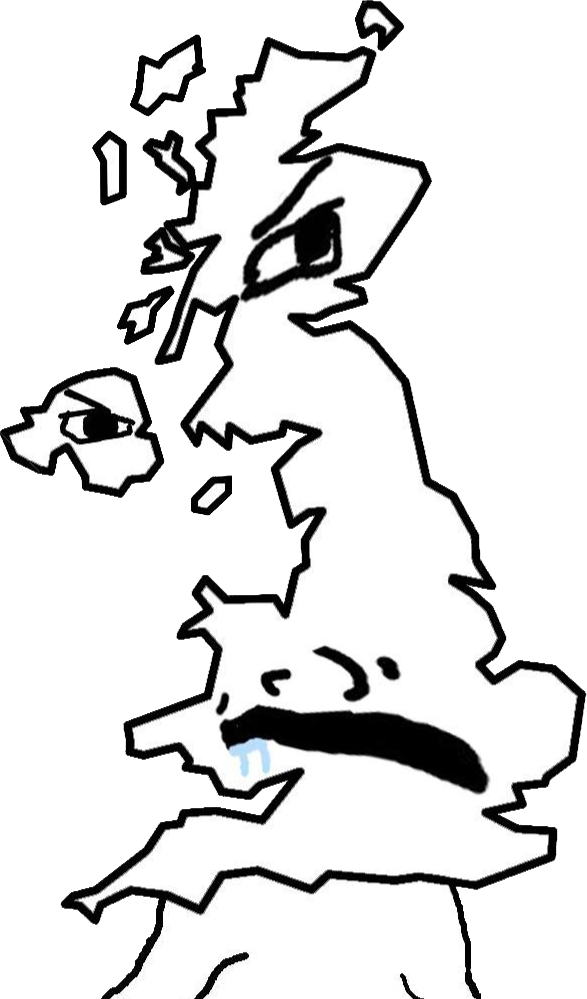
Label: 5_Brainlet